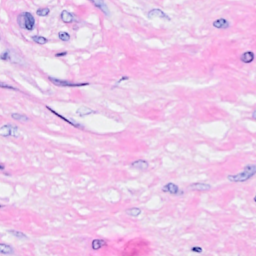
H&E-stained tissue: Breast